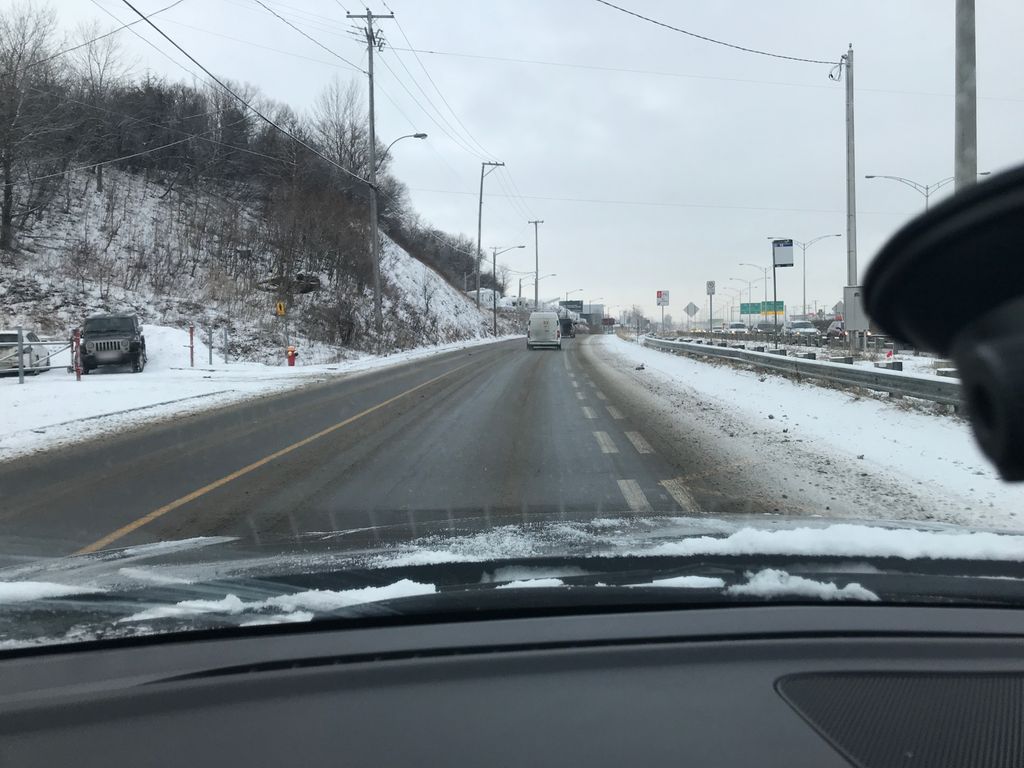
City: quebec_city